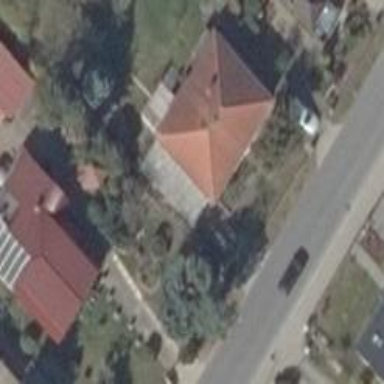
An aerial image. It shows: Detached building with mansard roof shape.